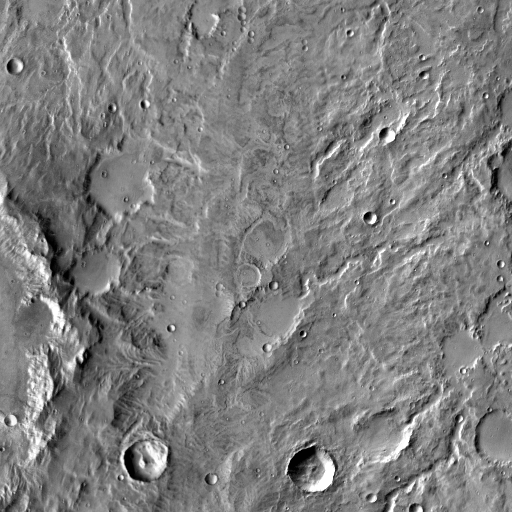
Crater classes present: Background, Other, Layered, Buried